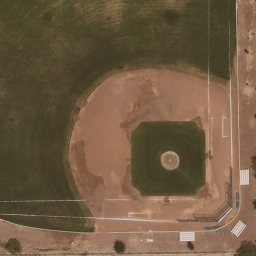
Label: baseball diamond